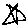
Label: star